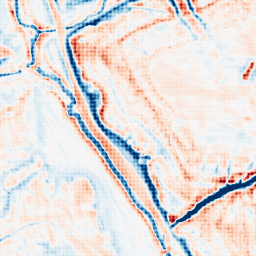
Category: edge_preserving
Decomposition family: bilateral
Decomposition parameters: d: 21
sigma_color: 75
sigma_space: 75
Upsampling method: sinc_hamming
Upsampling parameters: scale: 8
kernel_size: 8
Upsampling scale: 8